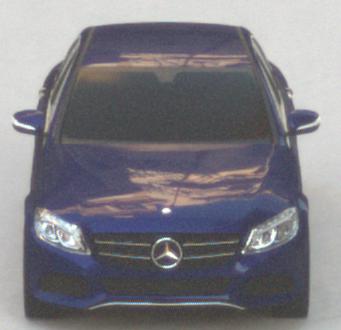
Make: Mercedes-Benz
Model: C 160
Detailed model: C-Class (205) Limousine
Model produced from: 2015/04
Model produced until: 2018/04
Doors: 4
Color: blue
Road condition: dry road
Daytime: sunrise or sunset
Contrast: low contrast